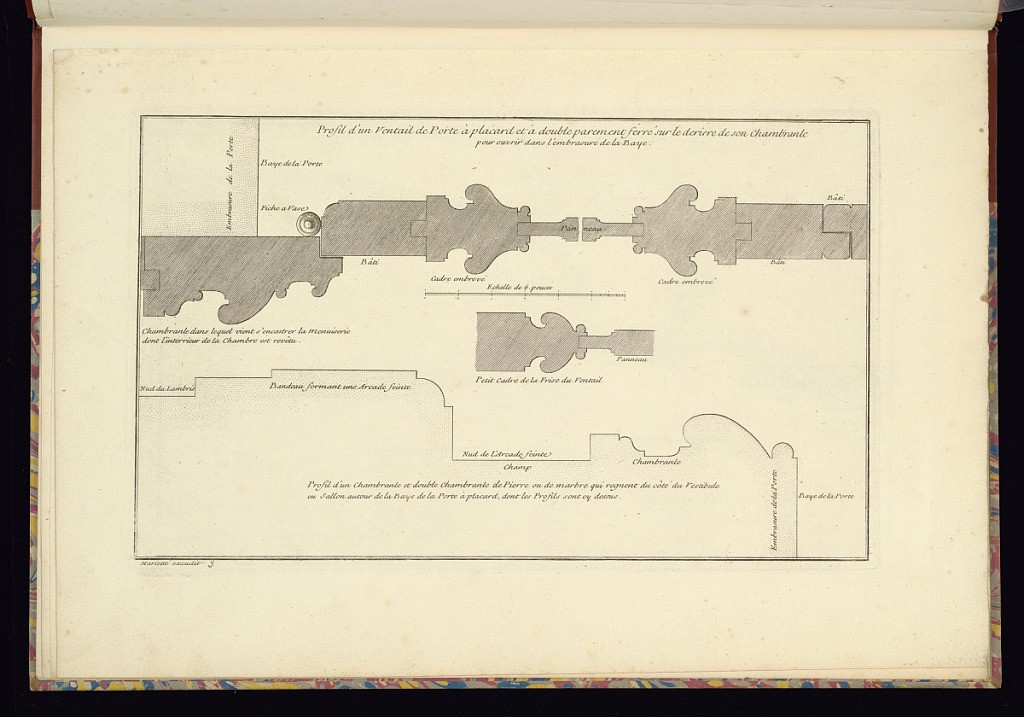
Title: Molding and Door Designs and Sections
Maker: Jean Mariette, French, 1660–1742
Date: late 17th–mid- 18th century
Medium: Etching and engraving on laid paper
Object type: Print
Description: Molding designs for doors with section views of details for wood, stone, and marble. Each component is titled, and there is a scale in the center. The plate is titled and signed by the publisher.